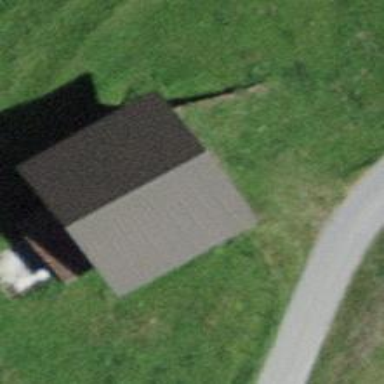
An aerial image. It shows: Rural barn.